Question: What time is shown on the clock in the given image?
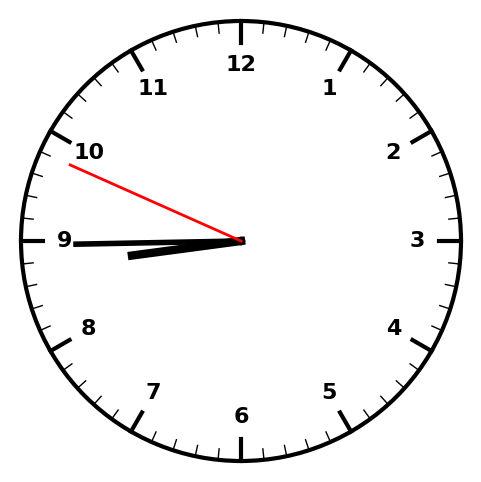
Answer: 08:44:49